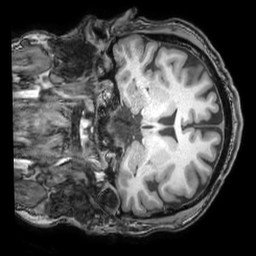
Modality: T1w
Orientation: coronal
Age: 41
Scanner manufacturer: philips
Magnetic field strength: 3 T
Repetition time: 0.007 s
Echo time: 0.003501 s